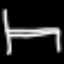
Label: bed